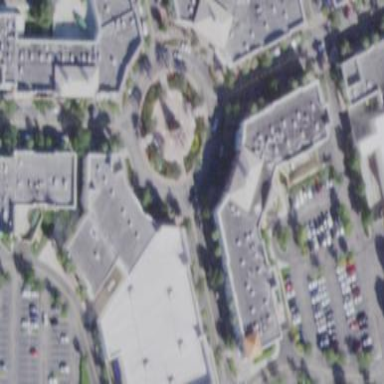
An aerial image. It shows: Retail building.